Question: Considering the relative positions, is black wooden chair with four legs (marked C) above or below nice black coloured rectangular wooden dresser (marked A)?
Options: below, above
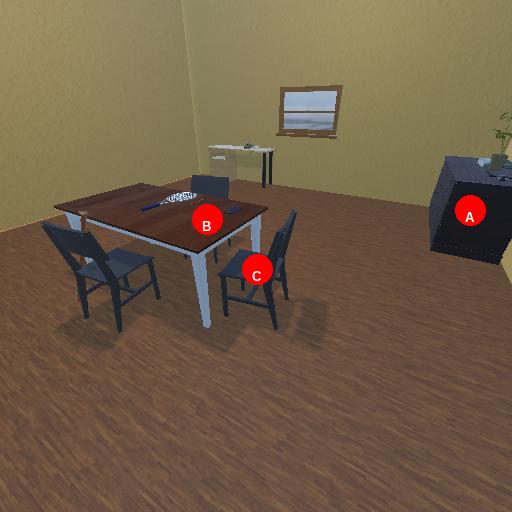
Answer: below